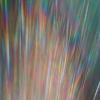
Label: sunburn